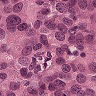
Metastatic tissue present: yes